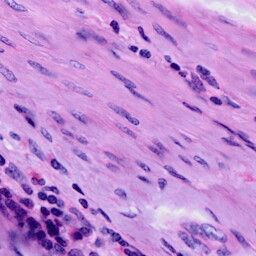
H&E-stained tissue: Cervix